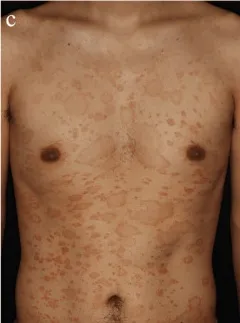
Clinical presentation.back.
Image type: medical_photograph (skin_photograph)